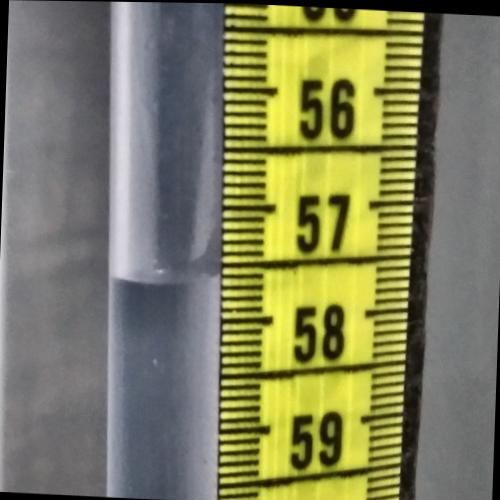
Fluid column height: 57.6 cm